Platform: macOS
Application: Arc Browser
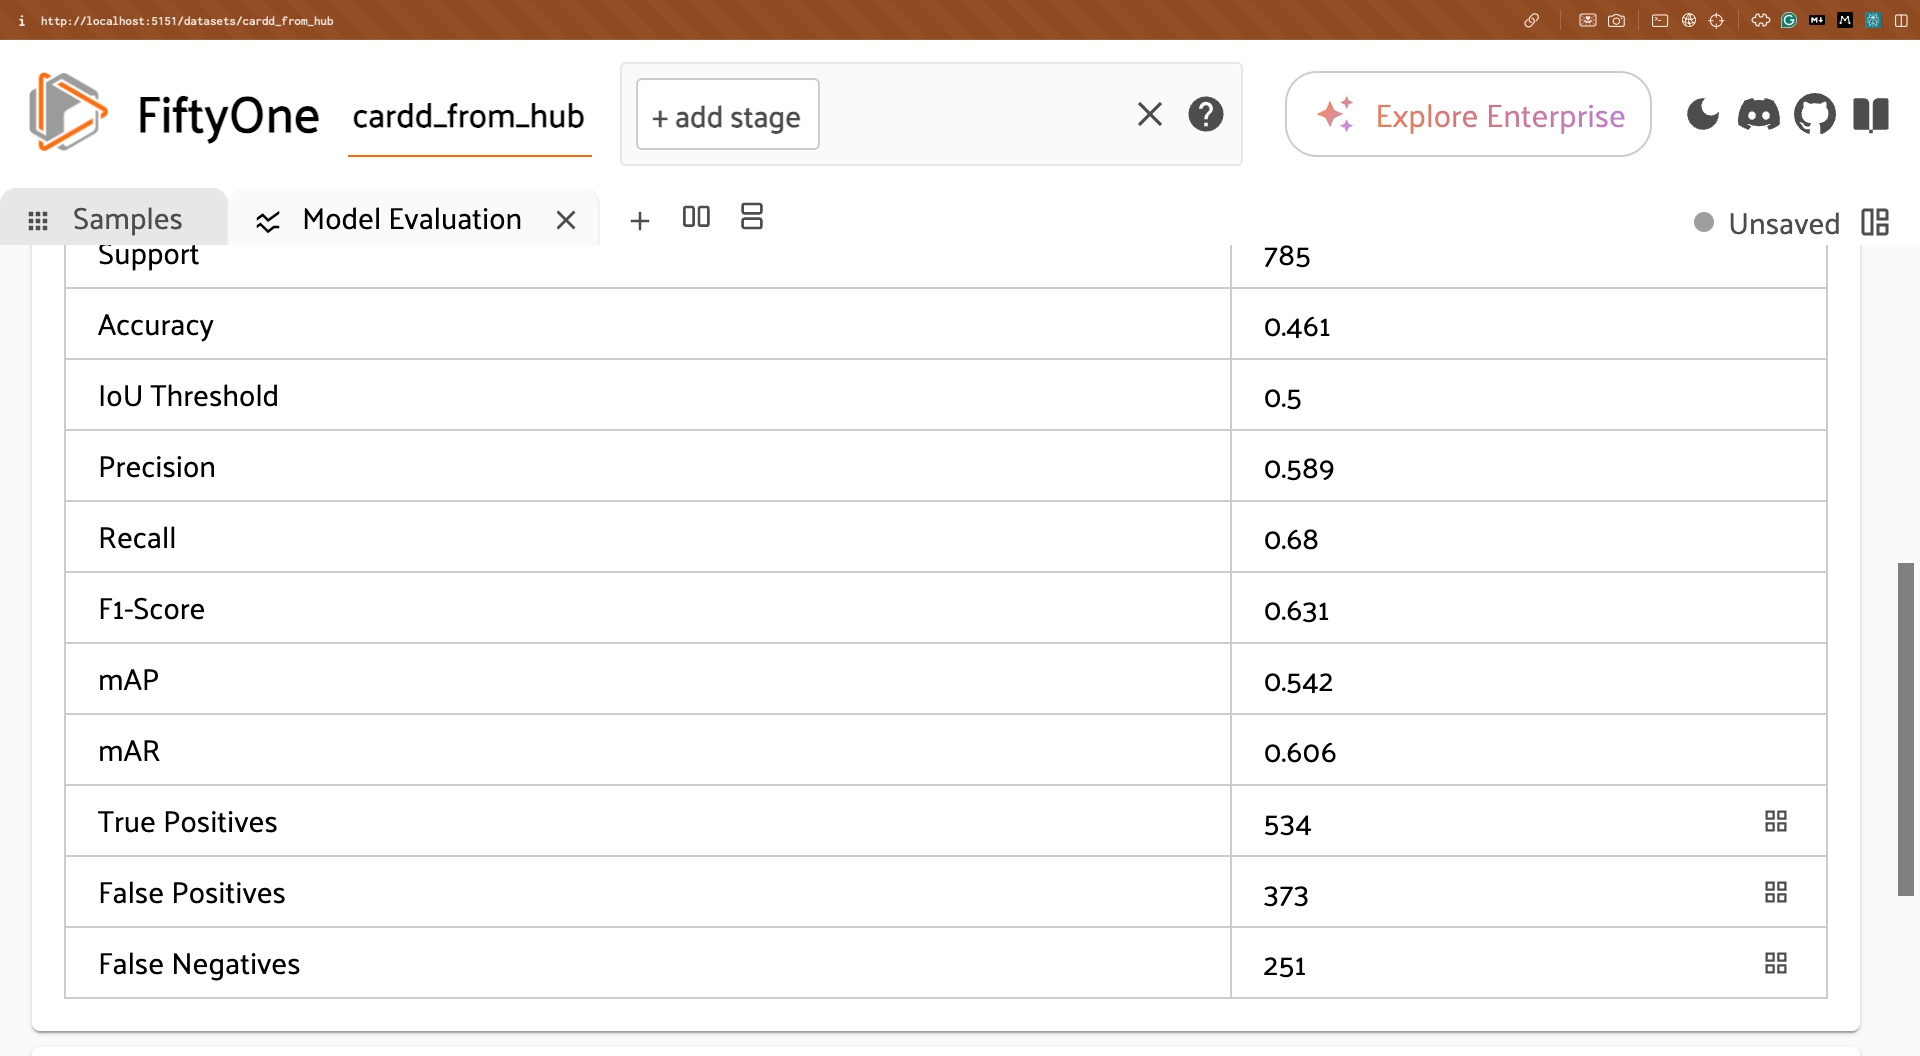
task_description: Load False Negative labels in the Samples panel
action_type: click
element_info: Icon
steps_since_start: 1